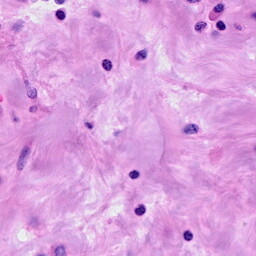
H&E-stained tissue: Breast